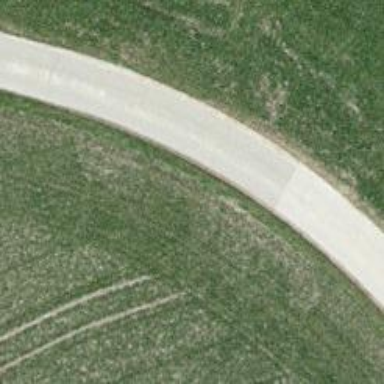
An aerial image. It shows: Asphalt track with grade 1 tracktype.